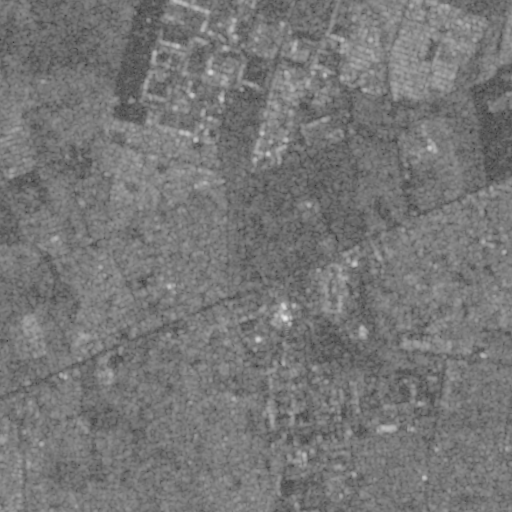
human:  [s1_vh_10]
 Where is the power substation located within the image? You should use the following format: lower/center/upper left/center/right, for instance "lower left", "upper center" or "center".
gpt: The power substation is located in the right of the image.
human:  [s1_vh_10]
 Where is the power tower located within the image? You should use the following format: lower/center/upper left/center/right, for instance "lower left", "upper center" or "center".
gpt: There is no power tower in the image.

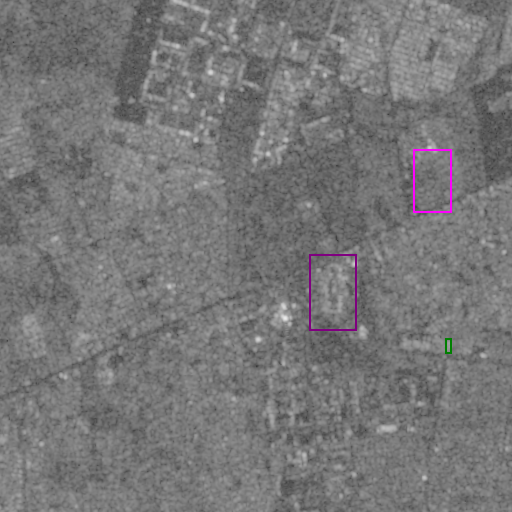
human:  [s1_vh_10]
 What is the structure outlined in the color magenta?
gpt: The structure outlined in magenta is a park.
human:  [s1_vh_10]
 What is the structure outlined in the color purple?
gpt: The structure outlined in purple is a parking lot.
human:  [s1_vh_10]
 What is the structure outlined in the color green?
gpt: The structure outlined in green is a power substation.
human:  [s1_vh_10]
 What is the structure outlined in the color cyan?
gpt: There is no cyan outline.